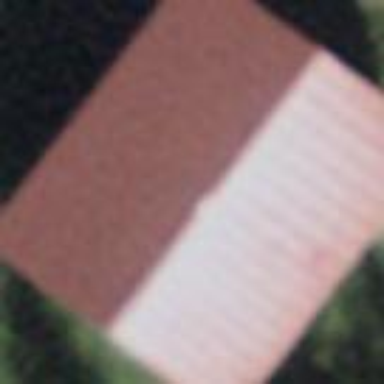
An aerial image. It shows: Barn.